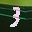
Label: 3